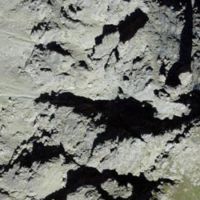
EUNIS habitat code: 48
Species observed at this site:
Prunella collaris
Oenanthe oenanthe
Linaria cannabina
Anthus spinoletta
Montifringilla nivalis
Phoenicurus ochruros
Nucifraga caryocatactes
Tichodroma muraria
Falco tinnunculus
Pyrrhocorax graculus
Aquila chrysaetos
Turdus torquatus